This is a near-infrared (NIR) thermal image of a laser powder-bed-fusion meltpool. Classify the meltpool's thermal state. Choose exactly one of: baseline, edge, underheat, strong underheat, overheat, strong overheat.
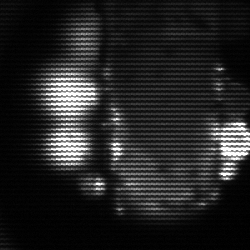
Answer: strong underheat